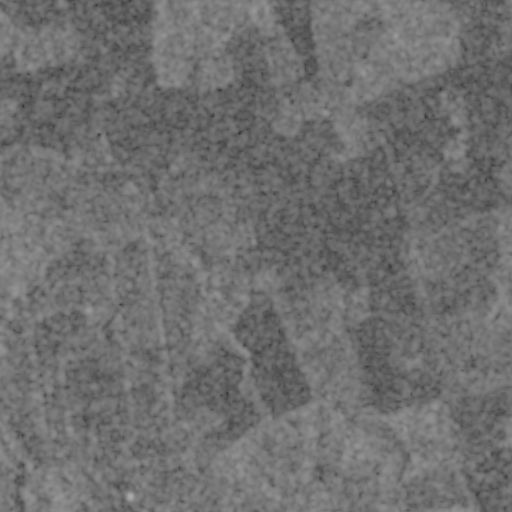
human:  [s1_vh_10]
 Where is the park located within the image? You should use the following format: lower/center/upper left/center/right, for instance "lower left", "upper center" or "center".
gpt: The park is located in the lower left of the image.
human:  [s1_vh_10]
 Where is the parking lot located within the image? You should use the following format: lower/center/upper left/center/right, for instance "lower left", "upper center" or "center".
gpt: The parking lot is located in the lower left of the image.
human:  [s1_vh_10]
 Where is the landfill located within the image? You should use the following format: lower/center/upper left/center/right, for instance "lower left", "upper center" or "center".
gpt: There is no landfill in the image.

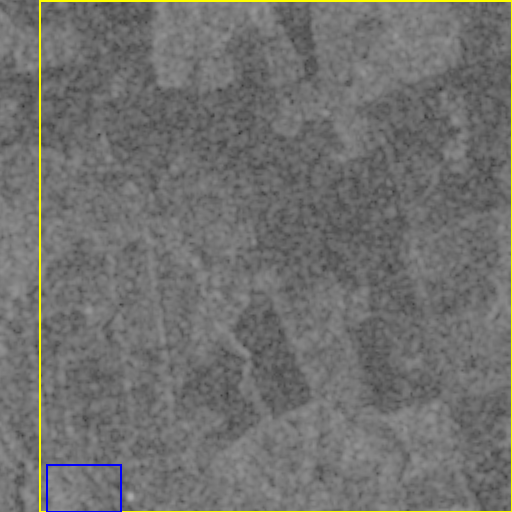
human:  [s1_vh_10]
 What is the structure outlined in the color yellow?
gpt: The structure outlined in yellow is a crop field.
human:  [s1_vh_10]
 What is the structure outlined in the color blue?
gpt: The structure outlined in blue is a park.
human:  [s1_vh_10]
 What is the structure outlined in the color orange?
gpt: There is no orange outline.